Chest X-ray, AP view. Patient: 55 years old, sex F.
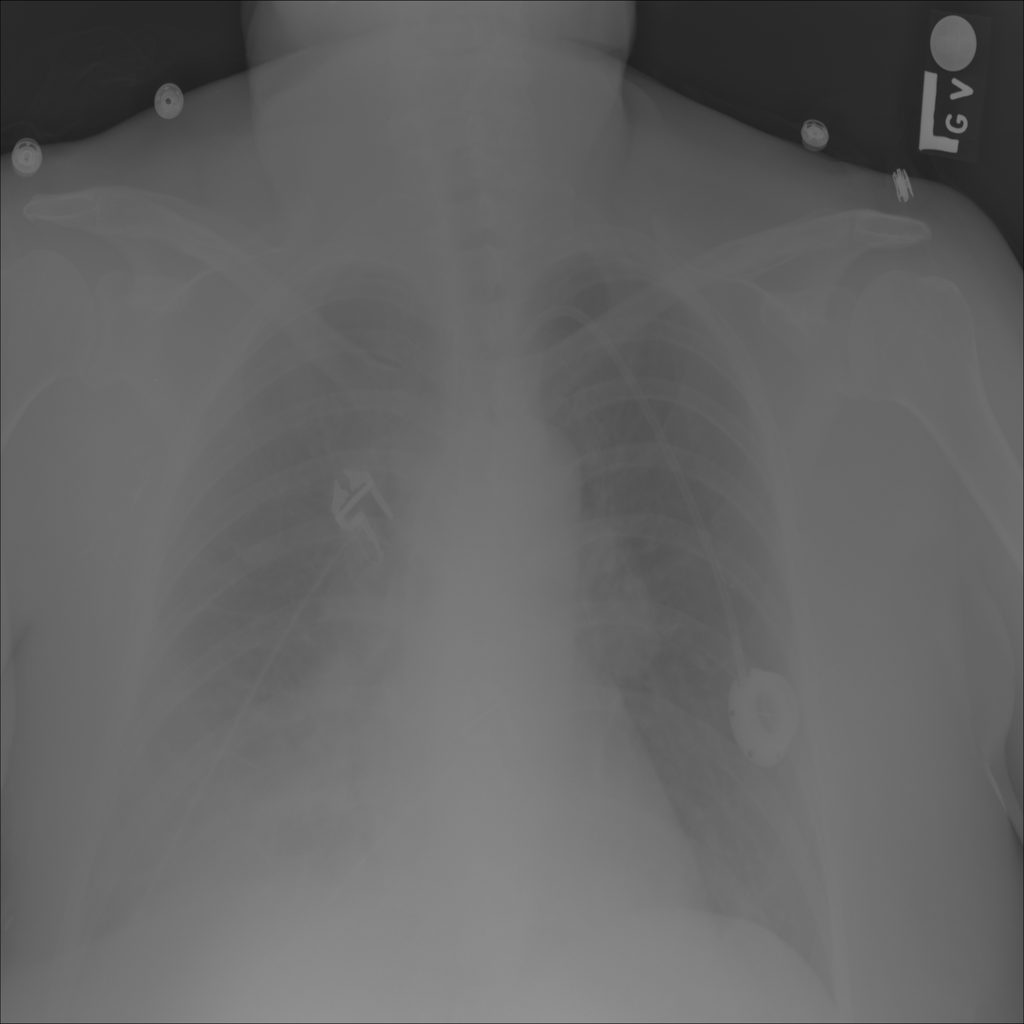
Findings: No Finding